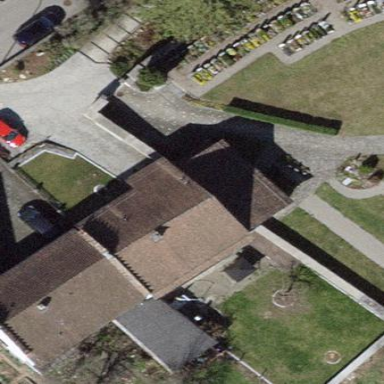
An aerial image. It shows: Shed.